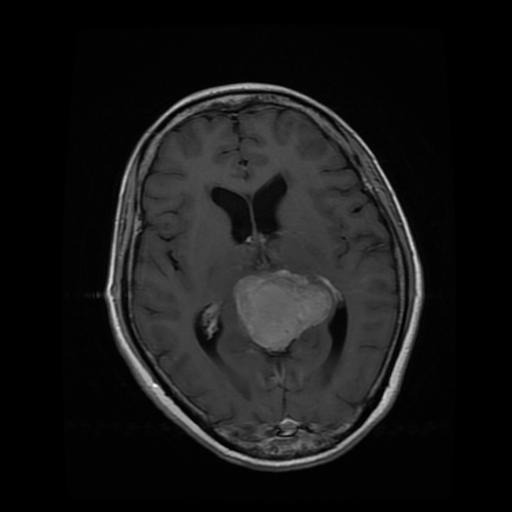
Label: meningioma